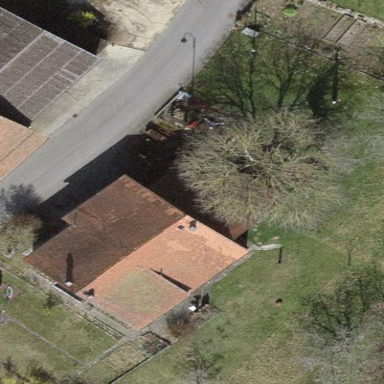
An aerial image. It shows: Simple and straightforward house.